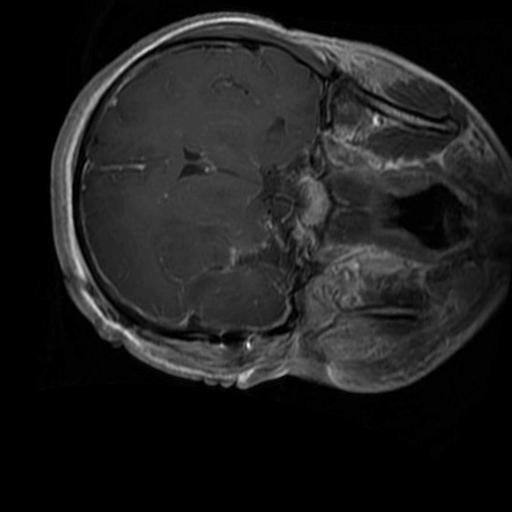
Label: brain_glioma